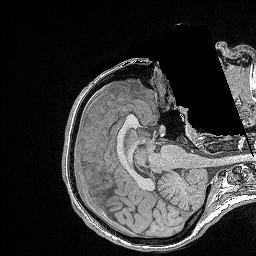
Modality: FLASH
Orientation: axial
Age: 24
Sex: female